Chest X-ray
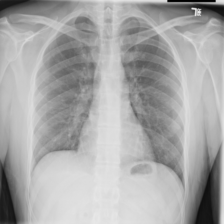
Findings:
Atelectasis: negative
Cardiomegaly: negative
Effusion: negative
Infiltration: negative
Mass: negative
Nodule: negative
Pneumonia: negative
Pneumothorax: negative
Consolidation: negative
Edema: negative
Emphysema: negative
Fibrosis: negative
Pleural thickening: negative
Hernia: negative